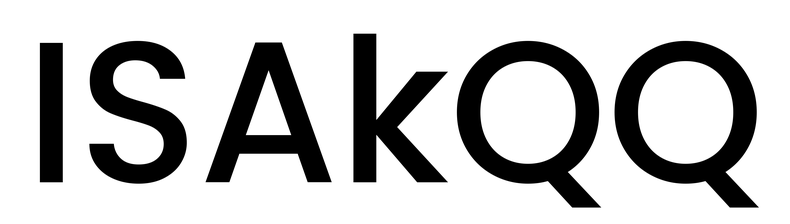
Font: Poppins-Medium